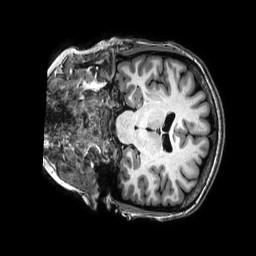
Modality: T1w
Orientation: coronal
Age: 26
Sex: female
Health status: healthy
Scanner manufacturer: philips
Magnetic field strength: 3 T
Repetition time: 0.009 s
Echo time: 0.003996 s